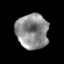
Tissue: prostate
Cell type: T cells
Senescence score: 0.3377
Nuclear area (px): 1097
Mean DAPI intensity: 140.56